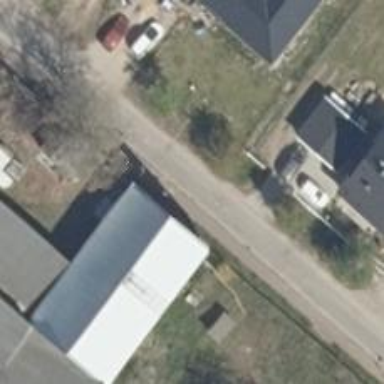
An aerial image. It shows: Residential road with sidewalk on the left side.